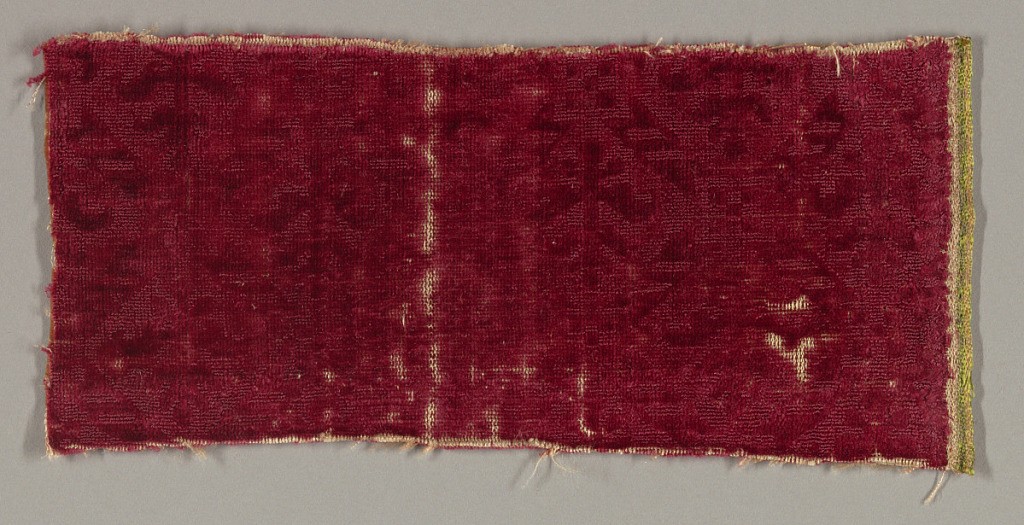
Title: Fragment
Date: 17th century
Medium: silk Technique: supplementary warp forming cut and uncut pile in a plain weave foundation (velvet)
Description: Stylized leaf forms with diamond shaped compartments. Design from by cut and uncut pile of the same red color.